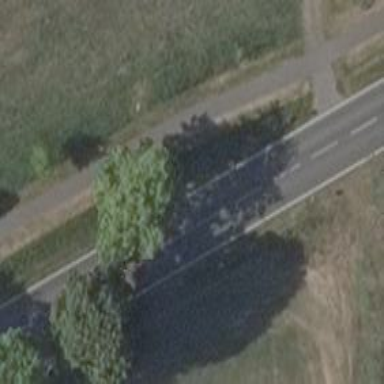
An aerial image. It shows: Deciduous tree with broadleaved leaves.